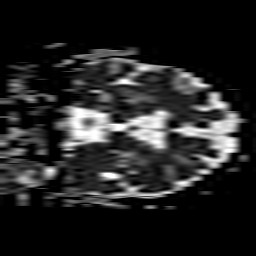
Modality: ADC
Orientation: coronal
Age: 84
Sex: female
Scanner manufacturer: philips
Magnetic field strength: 3 T
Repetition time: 4.405 s
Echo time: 0.06069 s